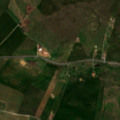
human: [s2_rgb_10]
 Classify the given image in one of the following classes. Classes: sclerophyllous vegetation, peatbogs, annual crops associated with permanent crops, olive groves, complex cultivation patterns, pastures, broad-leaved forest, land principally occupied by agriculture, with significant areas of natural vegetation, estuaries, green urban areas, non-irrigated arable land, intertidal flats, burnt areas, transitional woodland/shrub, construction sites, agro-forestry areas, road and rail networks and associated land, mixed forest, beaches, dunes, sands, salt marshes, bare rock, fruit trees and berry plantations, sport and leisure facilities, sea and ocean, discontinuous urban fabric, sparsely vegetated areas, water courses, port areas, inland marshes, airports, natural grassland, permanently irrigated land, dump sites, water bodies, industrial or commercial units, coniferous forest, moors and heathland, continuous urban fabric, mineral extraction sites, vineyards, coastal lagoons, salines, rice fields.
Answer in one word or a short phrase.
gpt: non-irrigated arable land, olive groves, complex cultivation patterns